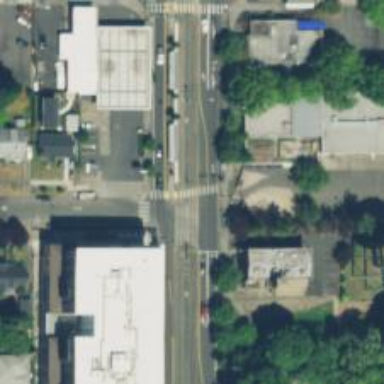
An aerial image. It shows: Tram crossing on the railway.